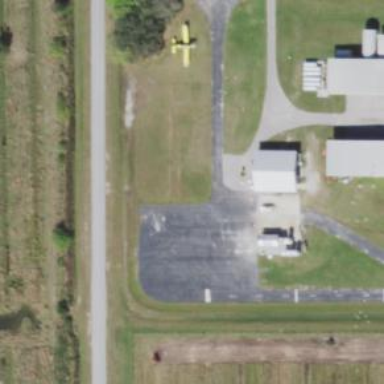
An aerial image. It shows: Asphalt taxiway in the airport.